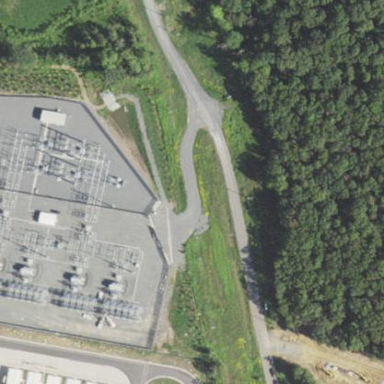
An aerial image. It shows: Distribution level power substation enclosed by fence.